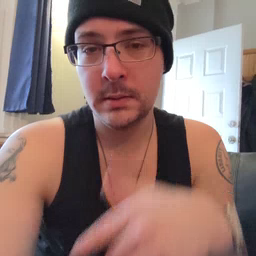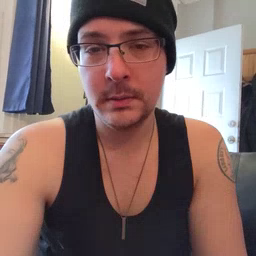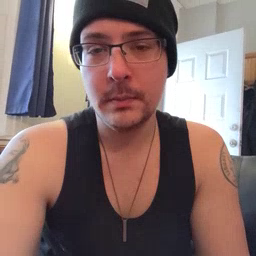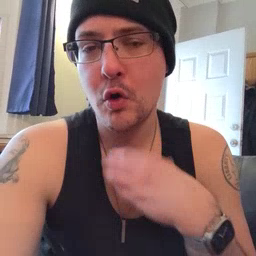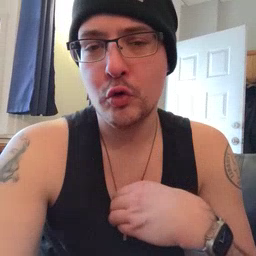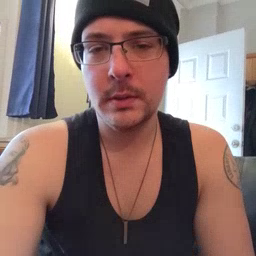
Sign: hungry